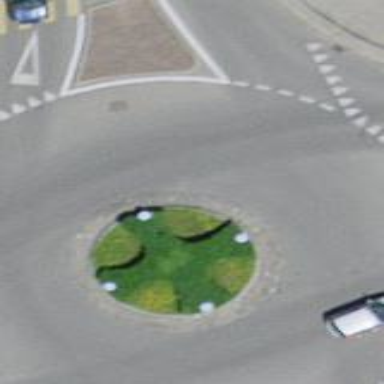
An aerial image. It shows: Tertiary road with asphalt surface leading to roundabout.